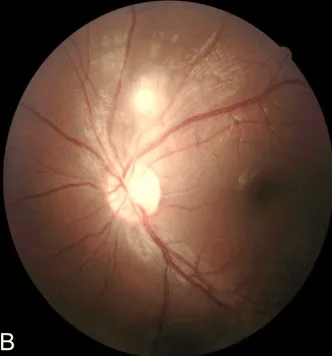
Following treatment.
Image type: ophthalmic_imaging (fundus_photograph)